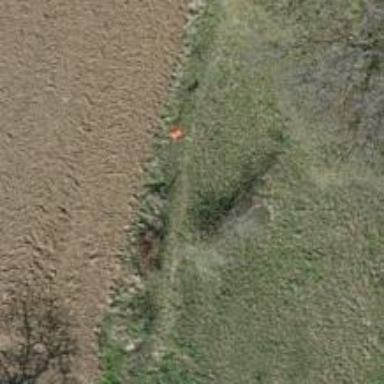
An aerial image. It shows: View of pole with roofed pipeline marker.